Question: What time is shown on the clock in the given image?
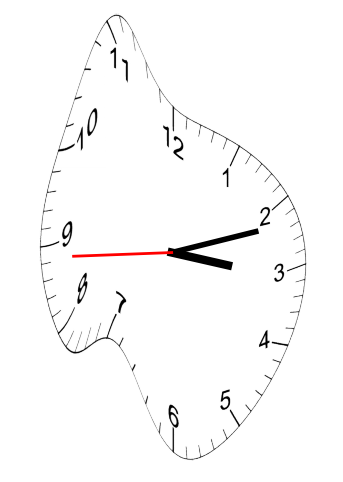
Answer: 03:11:44